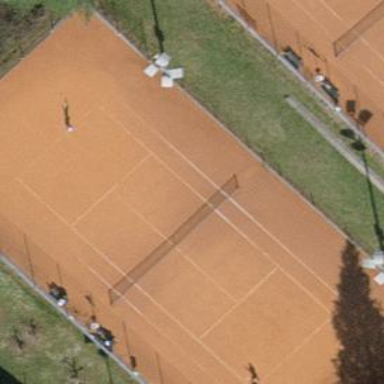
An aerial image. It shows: Clay tennis court in leisure land pitch.